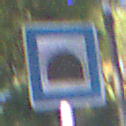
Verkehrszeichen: Tunnel
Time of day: MorningAfternoon
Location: Outdoor (Suburban)
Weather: Clear
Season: NotSpecified
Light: Natural